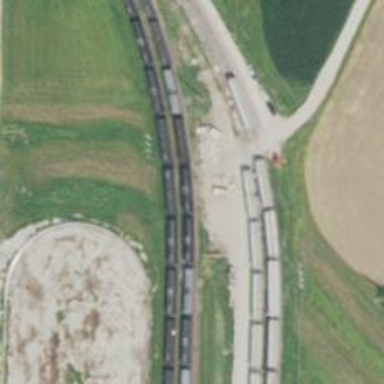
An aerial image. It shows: Rail spur service.